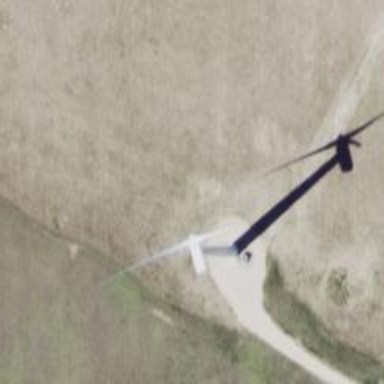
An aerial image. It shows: Wind generator powered by horizontal axis wind turbine.